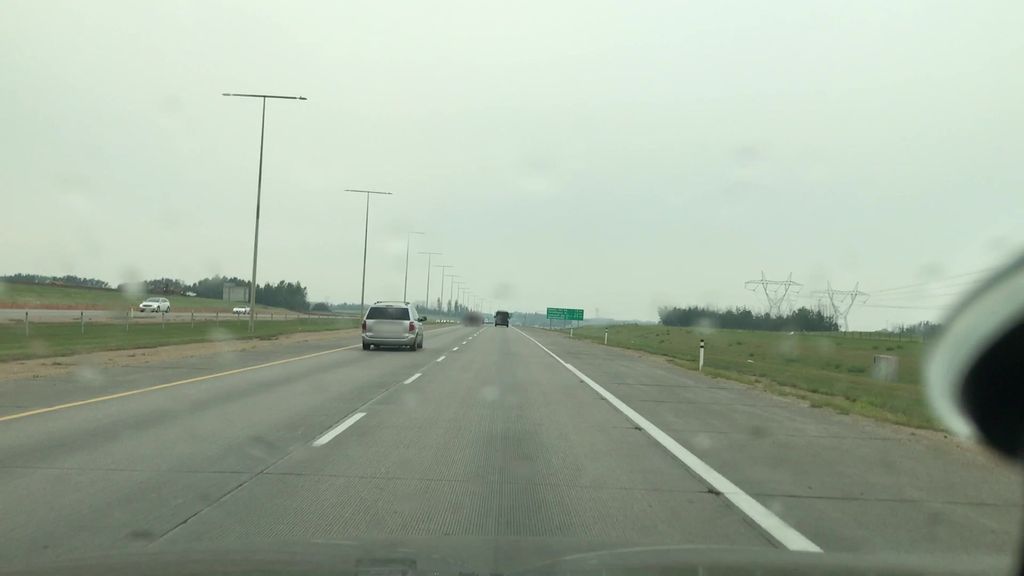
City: edmonton